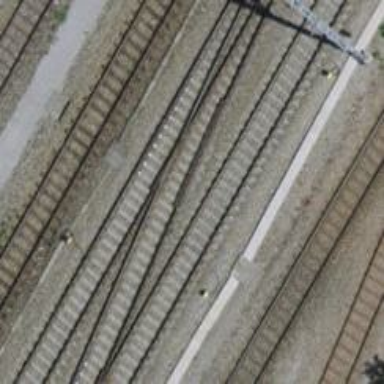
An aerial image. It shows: Single railway track with electrification through contact line.